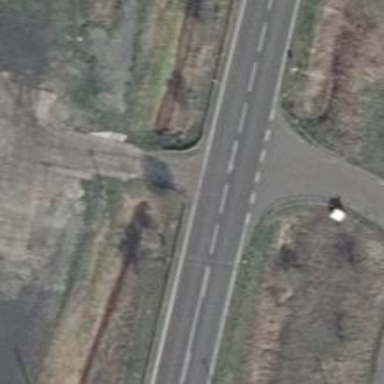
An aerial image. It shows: Secondary road with asphalt surface.